二年级 · 算术

$$
\square \times \square+\square=\square \text { (个) } \text { 或 } \square \times \square-\square=\square \text { (个) }
$$
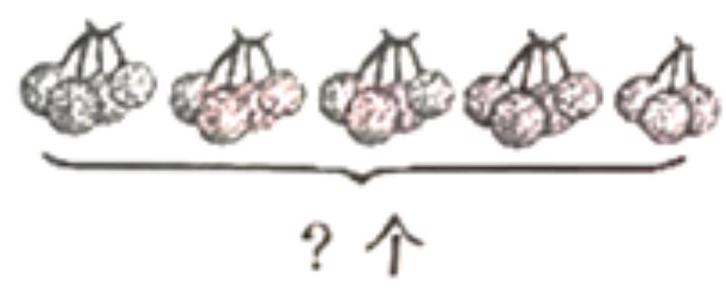
答案: 4 \times 4+3=19$ (个)

或 $4 \times 5-1=19$ (个)